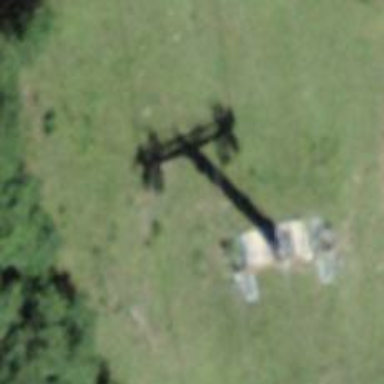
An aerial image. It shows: Pylon used for aerialway.